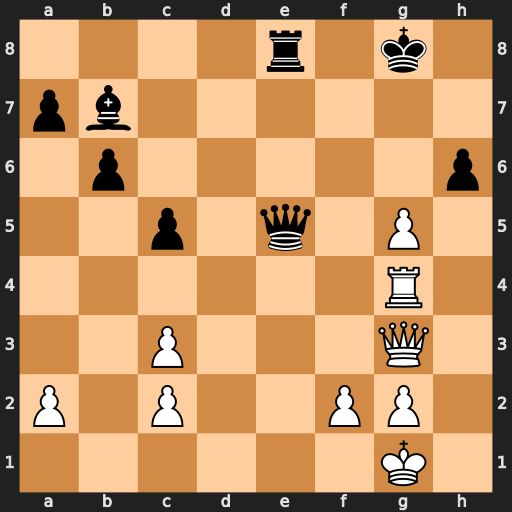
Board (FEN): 4r1k1/pb6/1p5p/2p1q1P1/6R1/2P3Q1/P1P2PP1/6K1
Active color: w
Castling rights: -
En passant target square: -
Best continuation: gxh6+ Kh8 Rg8+ Rxg8 Qxe5+